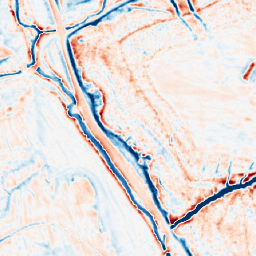
Category: multiscale
Decomposition family: dog_multiscale
Decomposition parameters: sigma_ratio: 1.6
n_scales: 4
base_sigma: 0.5
Upsampling method: area
Upsampling parameters: scale: 2
Upsampling scale: 2